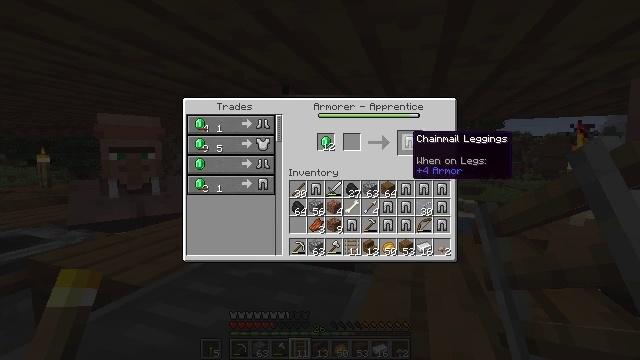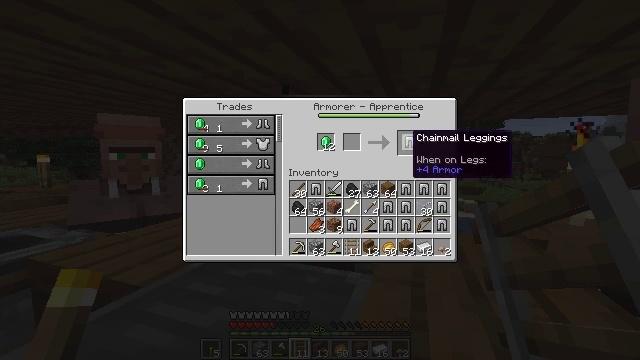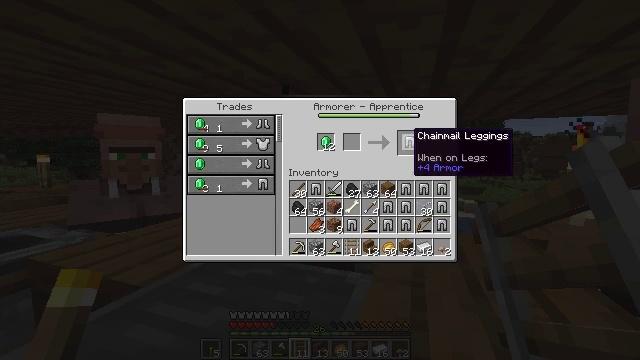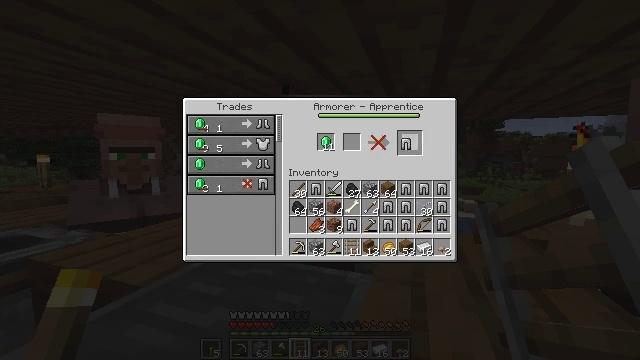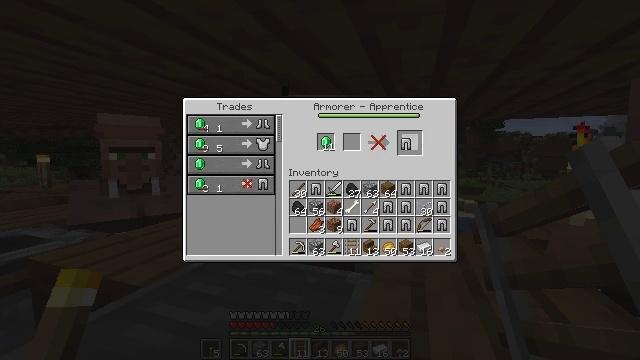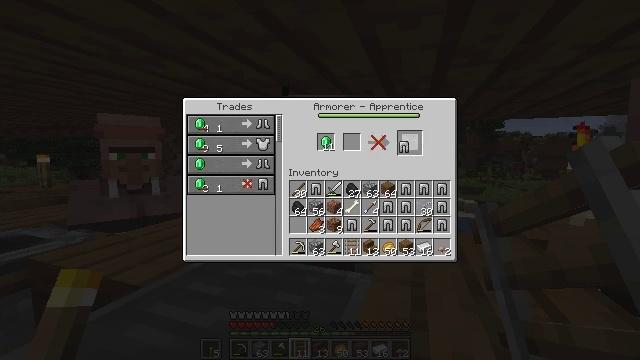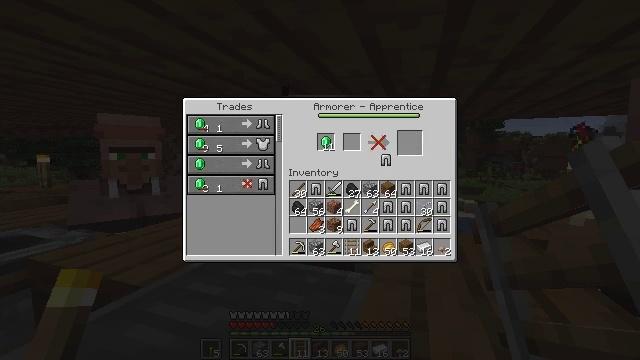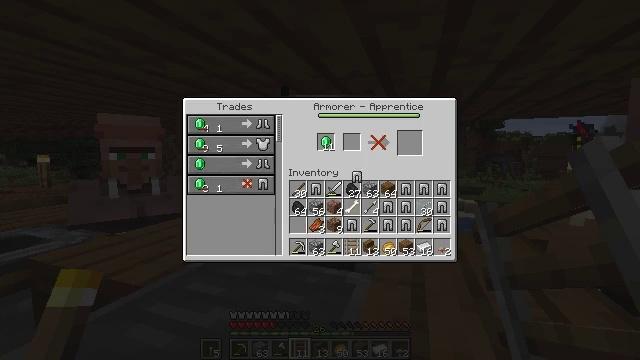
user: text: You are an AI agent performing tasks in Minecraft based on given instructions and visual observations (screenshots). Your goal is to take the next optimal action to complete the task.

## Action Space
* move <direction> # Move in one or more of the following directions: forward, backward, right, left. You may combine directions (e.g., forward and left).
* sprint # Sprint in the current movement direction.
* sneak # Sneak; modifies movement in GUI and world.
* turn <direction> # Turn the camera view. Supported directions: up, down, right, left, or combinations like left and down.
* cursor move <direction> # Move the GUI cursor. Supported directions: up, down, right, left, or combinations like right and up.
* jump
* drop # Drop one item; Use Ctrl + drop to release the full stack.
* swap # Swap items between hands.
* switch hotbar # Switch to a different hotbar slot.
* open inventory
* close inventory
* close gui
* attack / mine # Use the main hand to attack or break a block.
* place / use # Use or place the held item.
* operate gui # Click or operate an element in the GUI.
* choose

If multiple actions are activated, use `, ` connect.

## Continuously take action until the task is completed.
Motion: motion action
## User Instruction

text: Create chainmail leggings using the crafting table.
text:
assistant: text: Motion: no_op
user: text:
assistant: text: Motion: no_op
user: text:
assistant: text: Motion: operate gui
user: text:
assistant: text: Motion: operate gui
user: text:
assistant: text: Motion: operate gui
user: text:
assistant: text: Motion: cursor move left and down
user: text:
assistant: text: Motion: cursor move left and down
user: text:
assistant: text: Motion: no_op